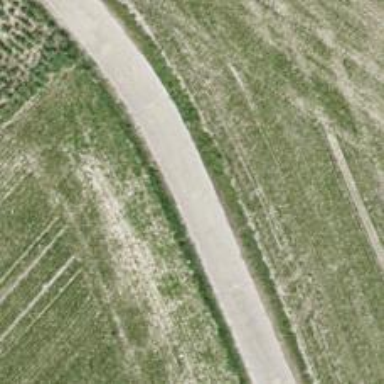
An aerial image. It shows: Well-maintained track road of grade 1.